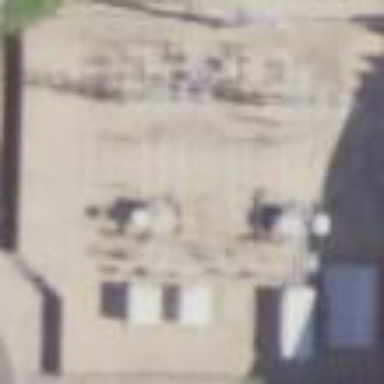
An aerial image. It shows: Outdoor substation for power distribution.